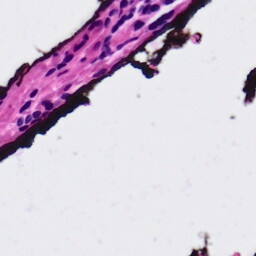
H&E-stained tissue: Ovarian